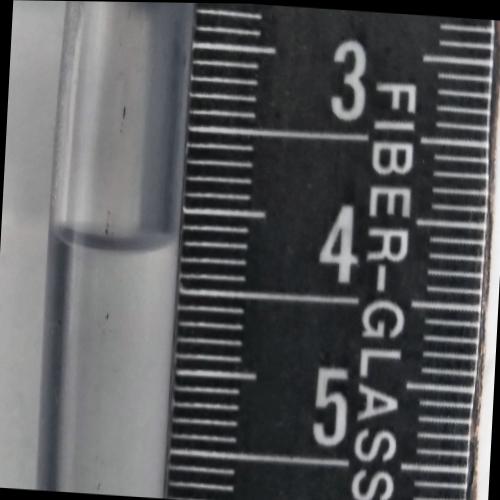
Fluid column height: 4.2 cm